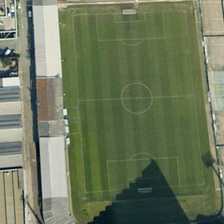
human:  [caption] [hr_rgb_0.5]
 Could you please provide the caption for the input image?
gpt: a football field is near some buildings .

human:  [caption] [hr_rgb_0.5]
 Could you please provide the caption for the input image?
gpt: a football field is near some buildings .

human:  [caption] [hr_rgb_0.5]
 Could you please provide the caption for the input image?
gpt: a football field is near some buildings .

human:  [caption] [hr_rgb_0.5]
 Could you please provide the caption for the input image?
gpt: a football field is near some buildings .

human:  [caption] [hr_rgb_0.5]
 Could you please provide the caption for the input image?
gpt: a football field is near some buildings .